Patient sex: F
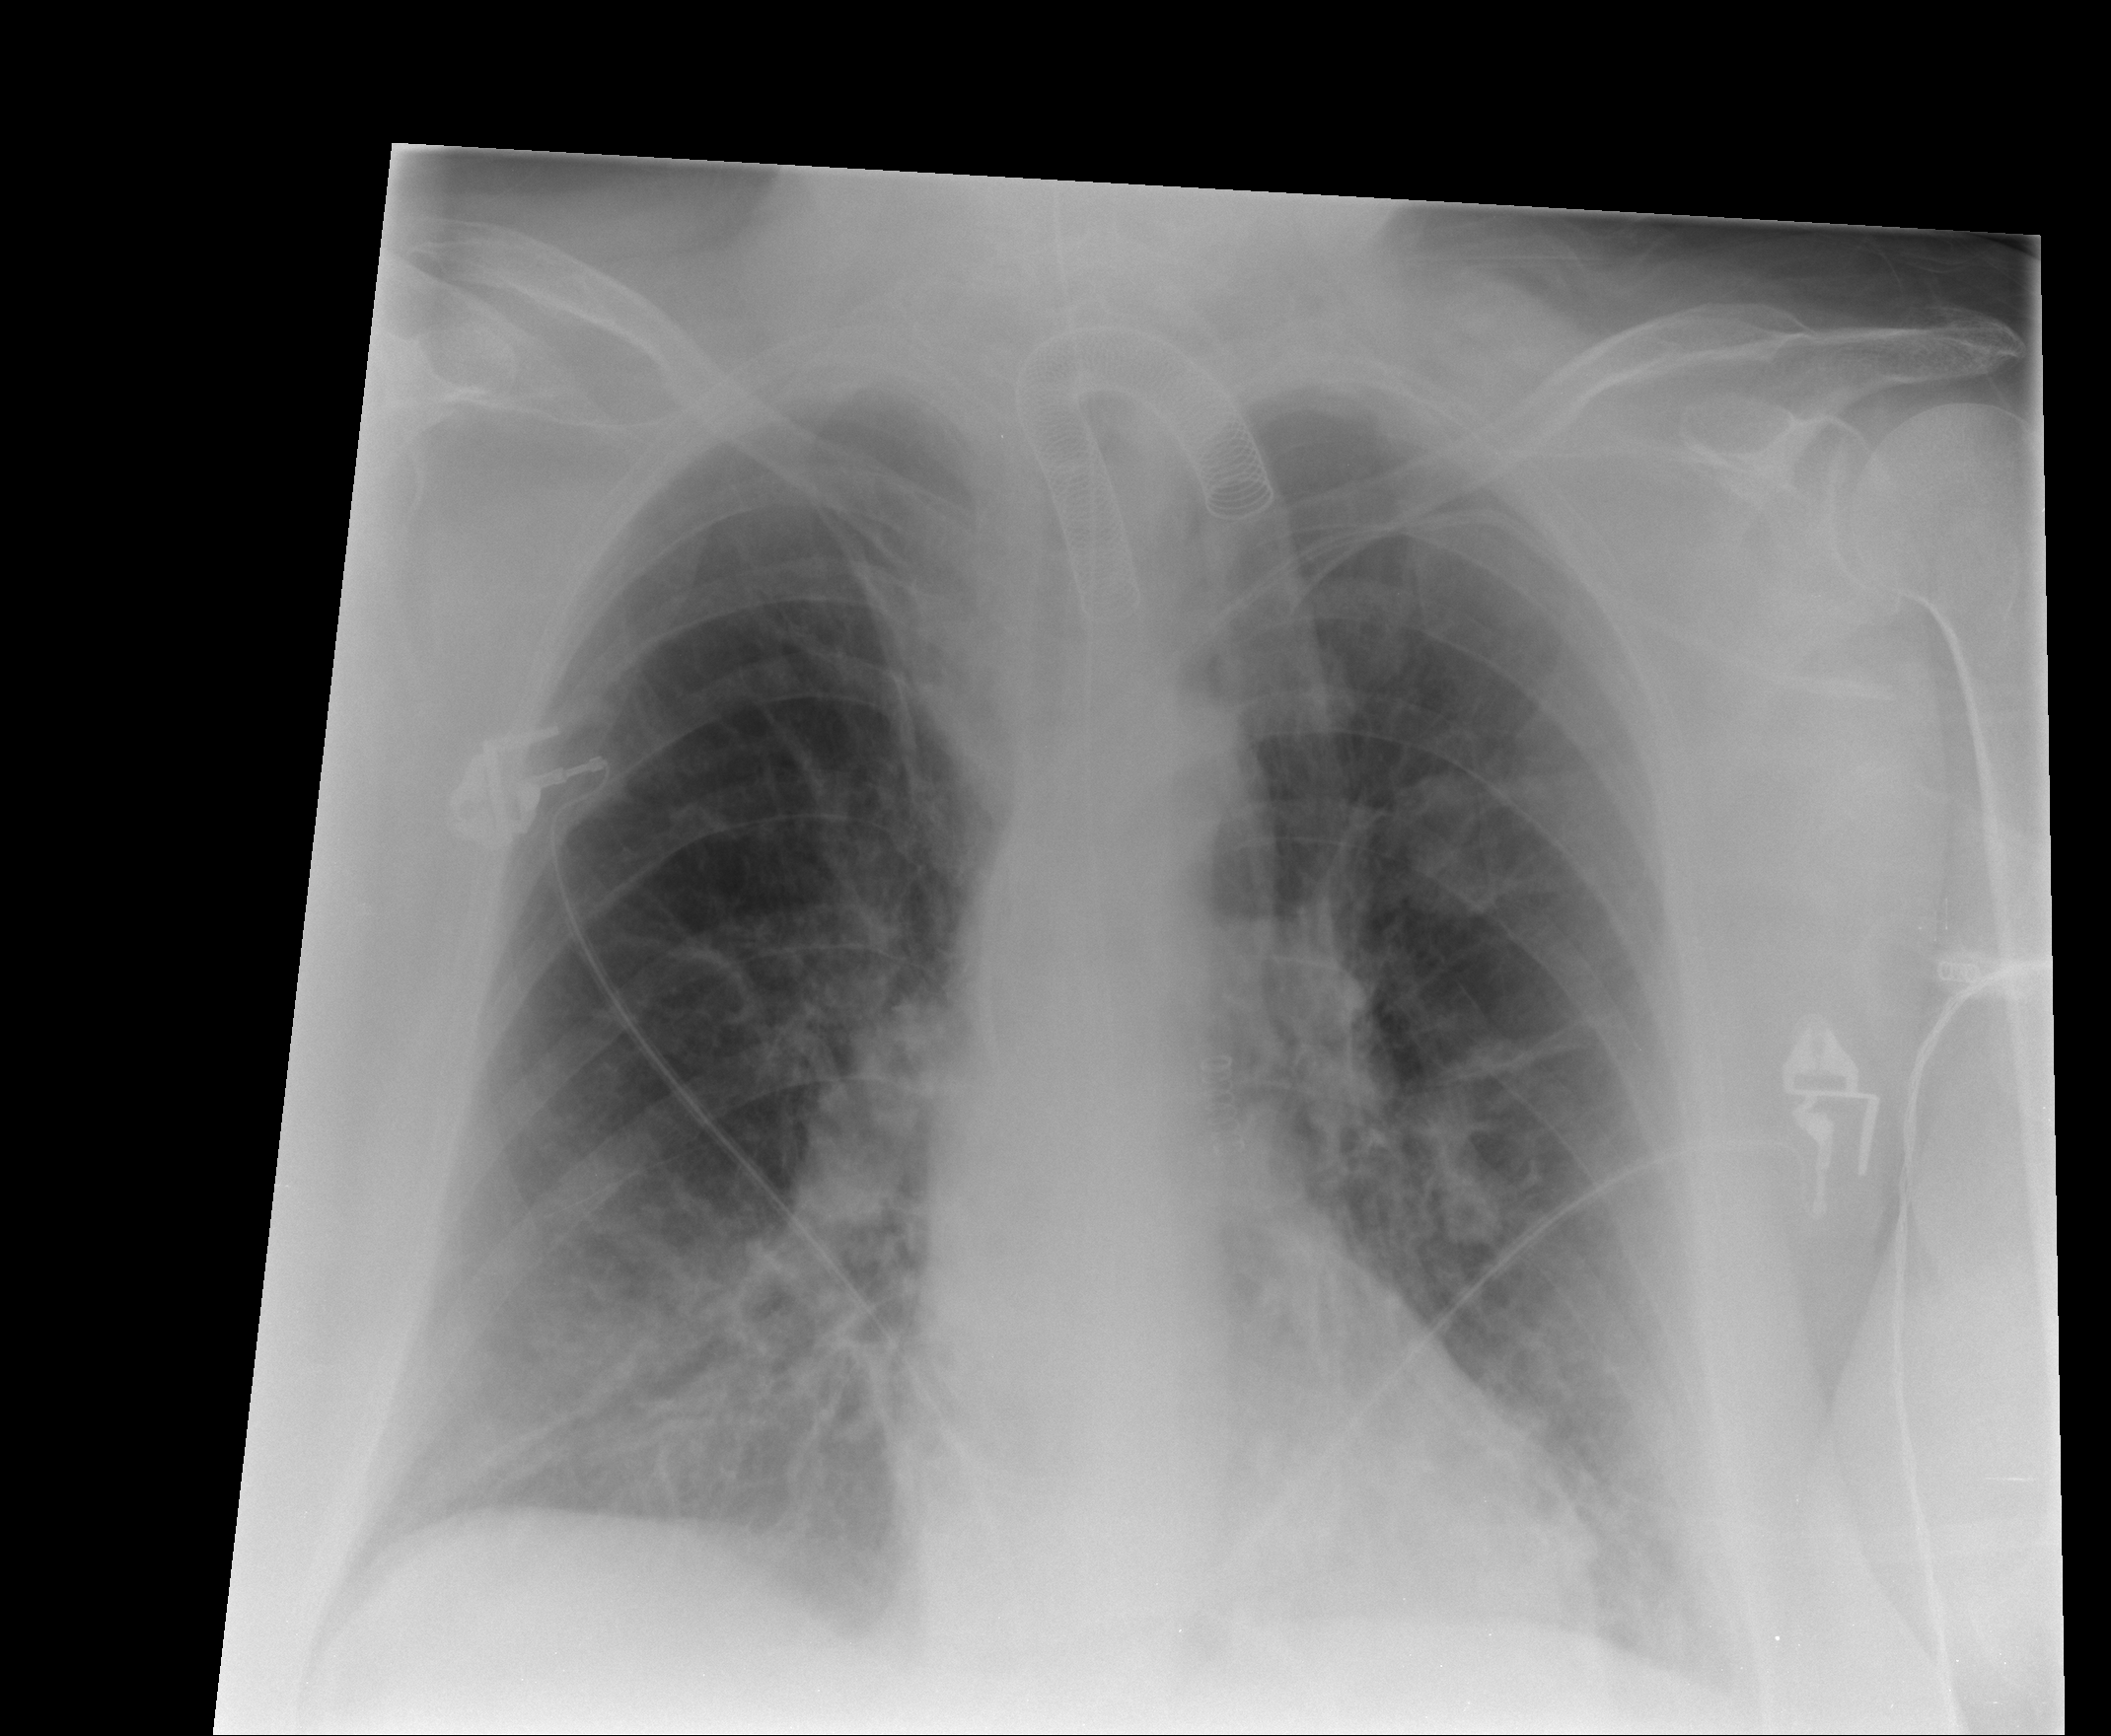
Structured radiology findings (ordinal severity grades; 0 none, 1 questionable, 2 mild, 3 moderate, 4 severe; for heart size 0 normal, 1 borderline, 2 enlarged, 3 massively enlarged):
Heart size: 0
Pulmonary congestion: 2
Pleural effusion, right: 1
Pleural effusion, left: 2
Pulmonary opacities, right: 2
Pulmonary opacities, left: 2
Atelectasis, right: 2
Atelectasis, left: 2